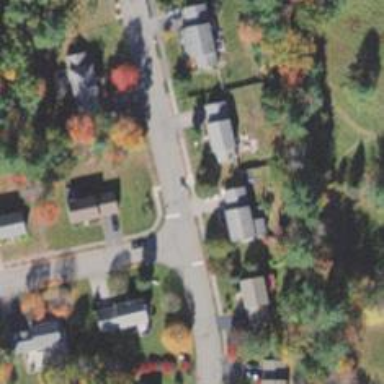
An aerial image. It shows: Unmarked crossing on the road.